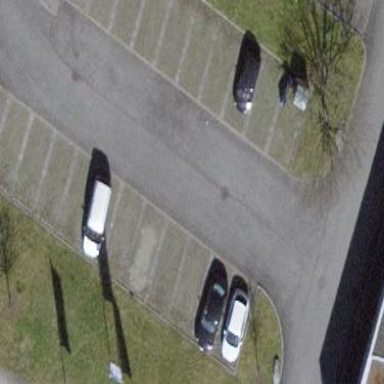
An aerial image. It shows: Parking area with surface.